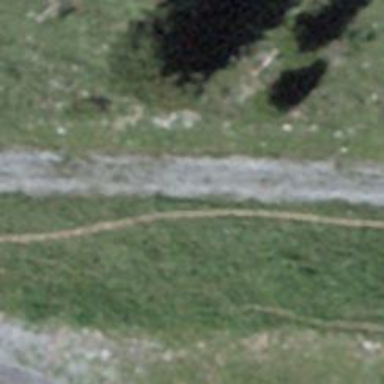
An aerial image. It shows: Dirt path designated as route.